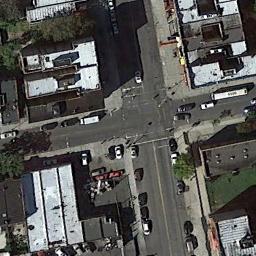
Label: intersection